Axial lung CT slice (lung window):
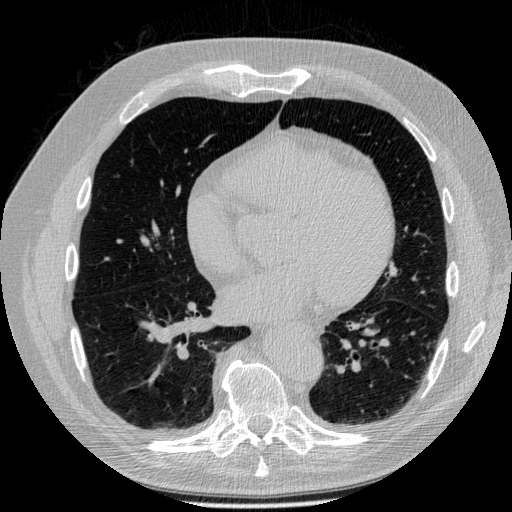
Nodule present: no